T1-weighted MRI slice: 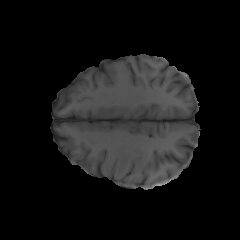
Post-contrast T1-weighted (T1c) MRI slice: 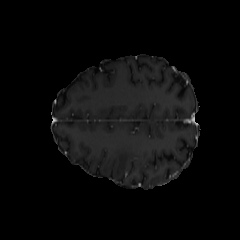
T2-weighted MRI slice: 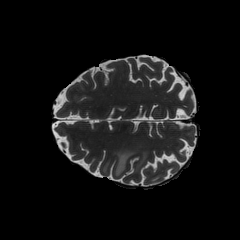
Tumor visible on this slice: yes